Field crop: maize
Growth stage: 2
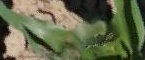
Species: maize